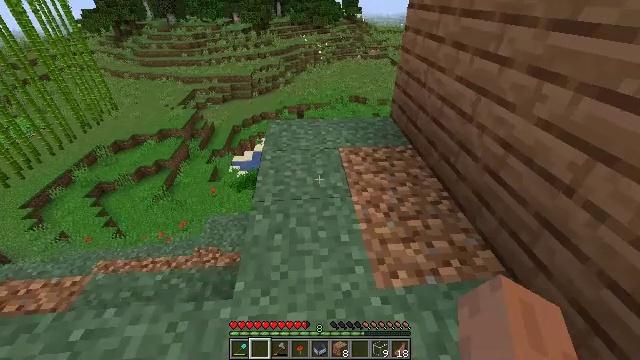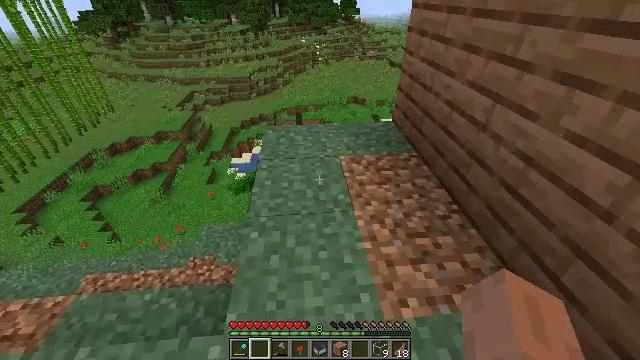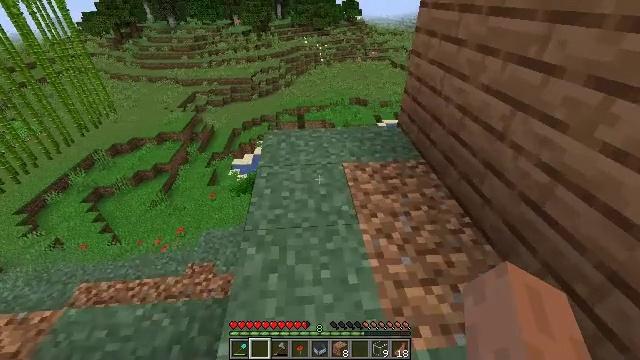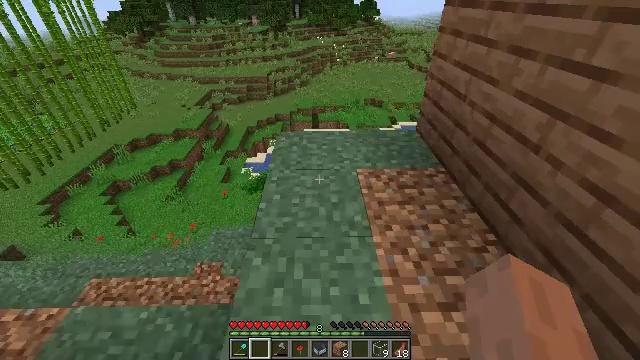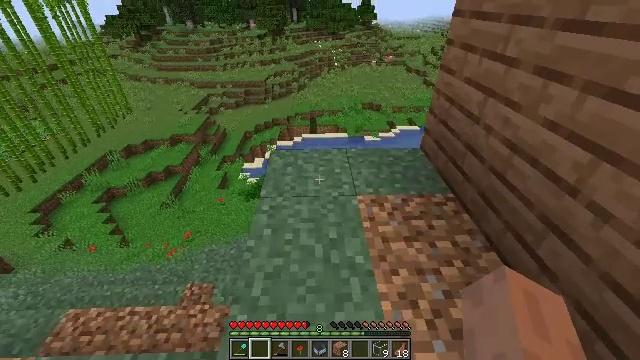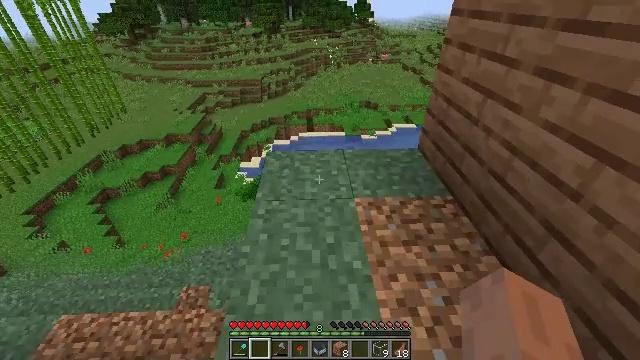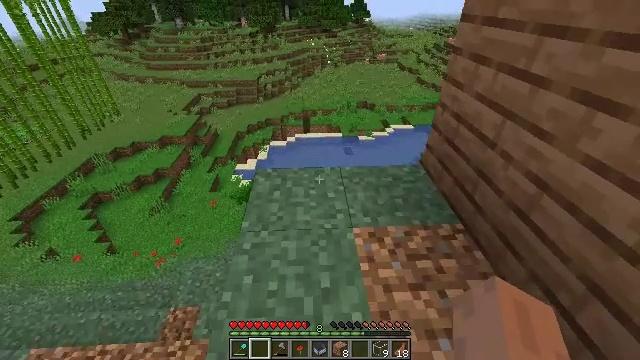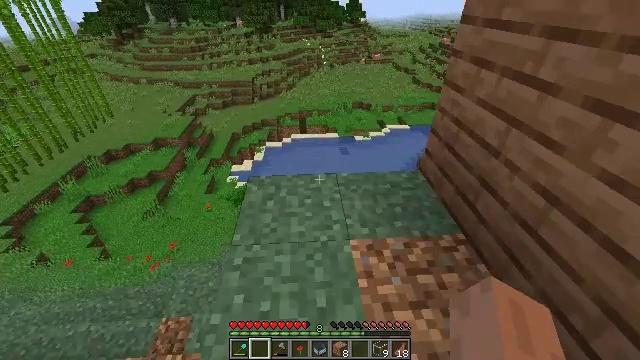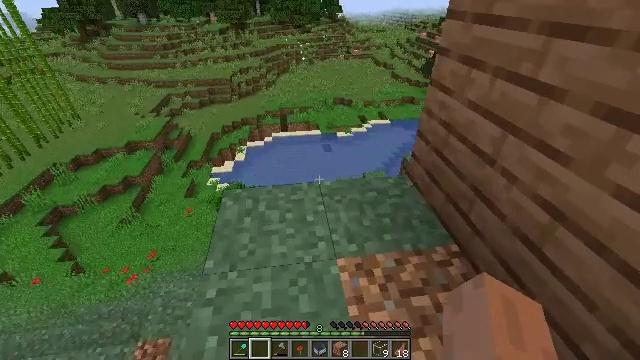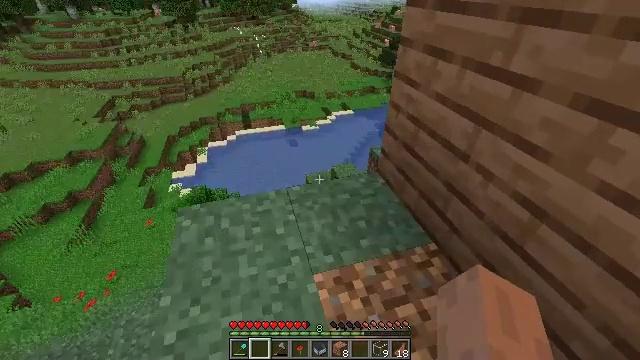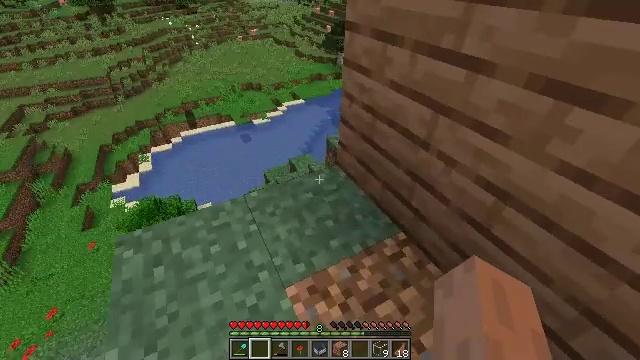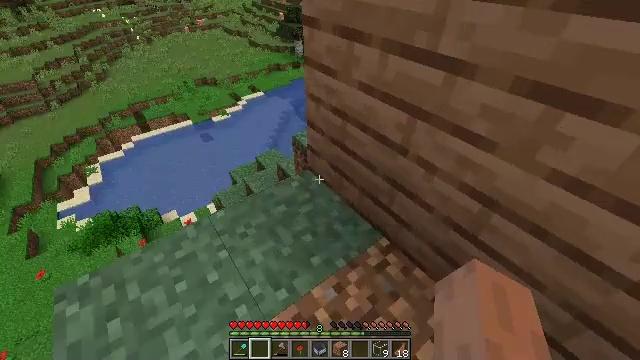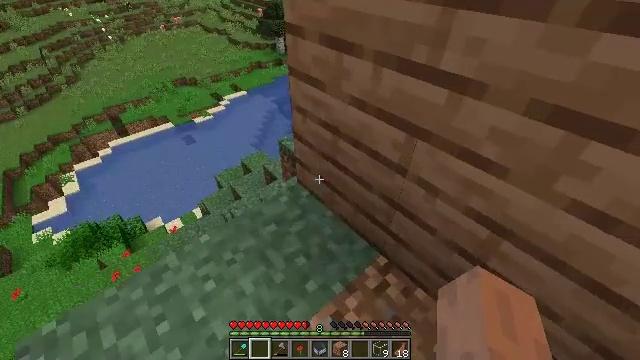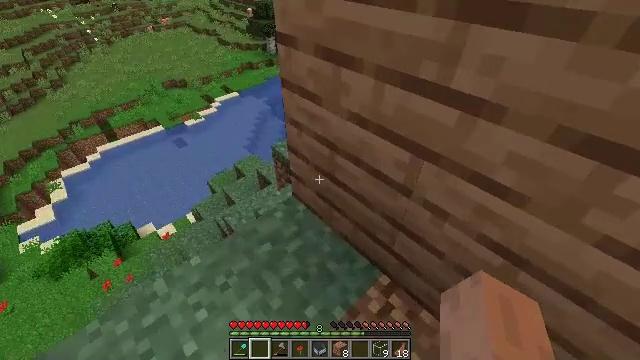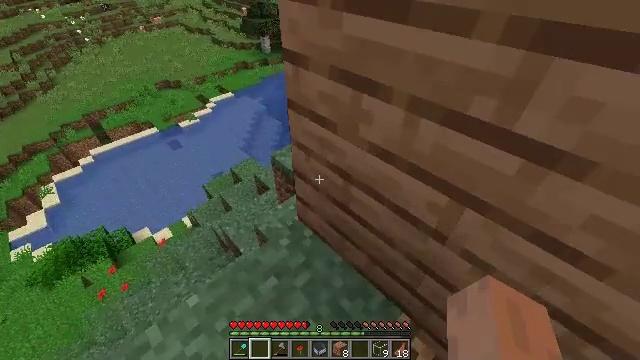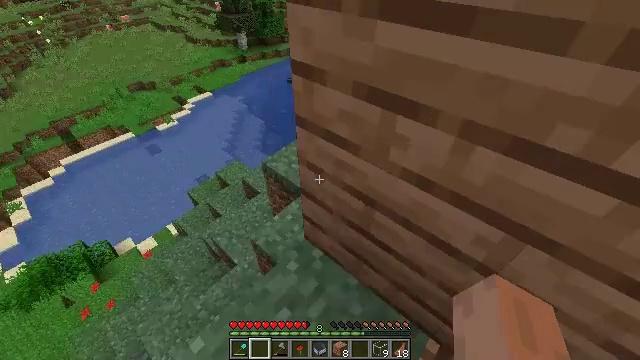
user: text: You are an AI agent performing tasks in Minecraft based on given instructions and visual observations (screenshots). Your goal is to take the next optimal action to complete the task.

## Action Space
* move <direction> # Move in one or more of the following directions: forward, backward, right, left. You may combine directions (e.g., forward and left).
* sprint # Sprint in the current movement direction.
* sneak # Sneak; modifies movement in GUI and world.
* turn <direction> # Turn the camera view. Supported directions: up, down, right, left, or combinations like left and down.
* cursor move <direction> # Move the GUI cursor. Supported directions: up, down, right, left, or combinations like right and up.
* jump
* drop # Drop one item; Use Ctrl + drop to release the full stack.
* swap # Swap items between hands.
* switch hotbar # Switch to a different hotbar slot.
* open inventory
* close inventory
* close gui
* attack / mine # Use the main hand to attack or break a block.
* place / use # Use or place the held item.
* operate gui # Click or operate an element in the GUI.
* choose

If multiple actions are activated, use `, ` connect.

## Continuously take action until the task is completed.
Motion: motion action
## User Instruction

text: Mine the jungle slab from a structure.
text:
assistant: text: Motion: move forward
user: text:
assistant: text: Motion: move forward
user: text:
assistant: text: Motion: move forward, turn left
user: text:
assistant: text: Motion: move forward
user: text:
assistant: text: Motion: move forward
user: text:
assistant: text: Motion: move forward
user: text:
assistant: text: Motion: move forward
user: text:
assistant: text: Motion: move forward, turn right
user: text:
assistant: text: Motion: move forward, turn right and down
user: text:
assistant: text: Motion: move forward, turn right and down
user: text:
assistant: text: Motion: move forward, turn right and down
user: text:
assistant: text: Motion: move forward, turn right
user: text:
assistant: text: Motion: move forward, turn right
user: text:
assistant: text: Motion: move forward and move left, turn right
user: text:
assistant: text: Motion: move forward and move left, turn right and down
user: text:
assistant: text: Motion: move forward and move left, turn right and down
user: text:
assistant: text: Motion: move forward and move left, turn right and down
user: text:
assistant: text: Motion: turn right
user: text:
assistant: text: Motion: turn right
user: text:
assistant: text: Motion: no_op
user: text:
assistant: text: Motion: no_op
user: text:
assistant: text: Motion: turn right
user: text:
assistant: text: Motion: no_op
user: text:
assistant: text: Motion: no_op
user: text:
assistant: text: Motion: no_op
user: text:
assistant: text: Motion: no_op
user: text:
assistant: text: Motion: move forward and move left
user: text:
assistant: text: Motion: move forward and move left
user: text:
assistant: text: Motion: move forward and move left
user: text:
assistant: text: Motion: move forward and move left